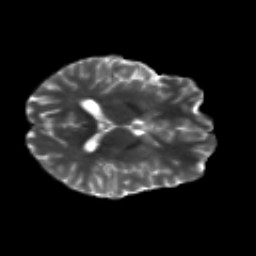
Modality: T2w
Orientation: axial
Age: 21
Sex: male
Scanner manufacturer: siemens
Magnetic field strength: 3 T
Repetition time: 8.8 s
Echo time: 0.085 s